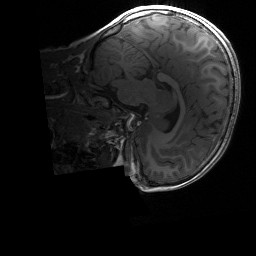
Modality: T1w
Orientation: sagittal
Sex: male
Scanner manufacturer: siemens
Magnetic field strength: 3 T
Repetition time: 1.9 s
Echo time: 0.00243 s